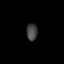
Tissue: lung
Cell type: Endothelial cells
Senescence score: 0.5612
Nuclear area (px): 183
Mean DAPI intensity: 67.443